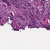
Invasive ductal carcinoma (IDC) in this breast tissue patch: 0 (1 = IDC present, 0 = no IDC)